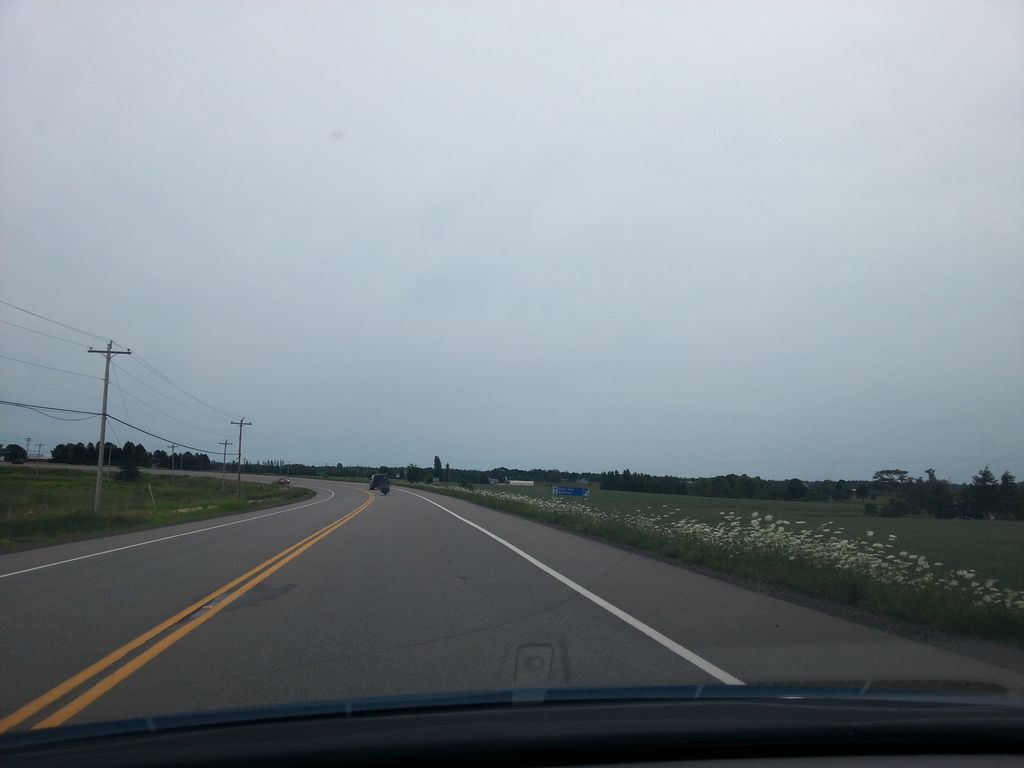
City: charlottetown